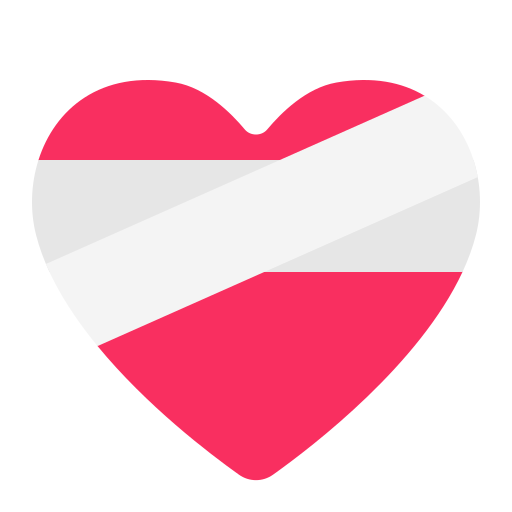
mending heart flat